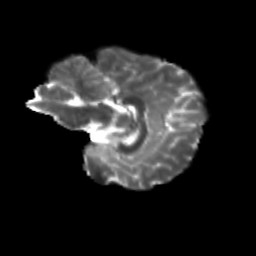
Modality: T2w
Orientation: sagittal
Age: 11
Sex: female
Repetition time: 9.512 s
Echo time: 0.089 s